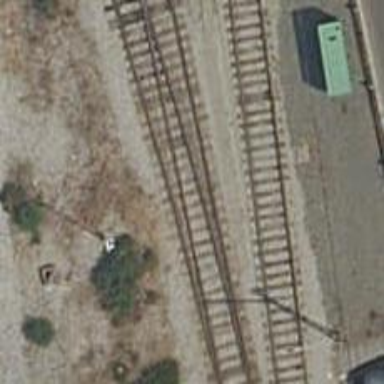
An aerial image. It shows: Rail yard with electrified contact lines for railway operations.